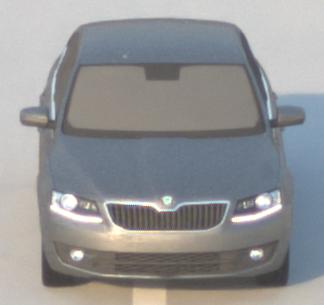
Make: Skoda
Model: Octavia 1.2 TSI
Detailed model: Octavia (III) Limousine
Model produced from: 2013/02
Model produced until: 2015/04
Doors: 5
Color: gray
Road condition: dry road
Daytime: sunrise or sunset
Contrast: medium contrast